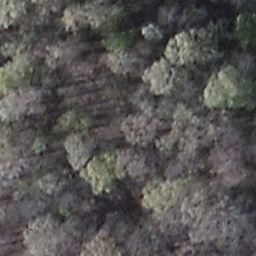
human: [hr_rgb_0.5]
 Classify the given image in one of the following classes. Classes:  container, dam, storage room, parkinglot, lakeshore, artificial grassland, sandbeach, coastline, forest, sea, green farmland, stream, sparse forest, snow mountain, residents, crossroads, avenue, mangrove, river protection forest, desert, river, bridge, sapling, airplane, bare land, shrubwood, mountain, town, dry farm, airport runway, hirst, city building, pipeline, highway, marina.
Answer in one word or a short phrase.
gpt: shrubwood